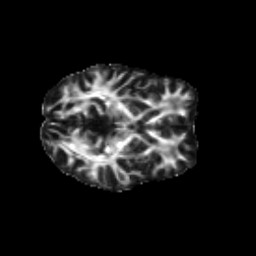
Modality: FA
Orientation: axial
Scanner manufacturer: siemens
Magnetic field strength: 3 T
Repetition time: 9.2 s
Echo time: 0.084 s